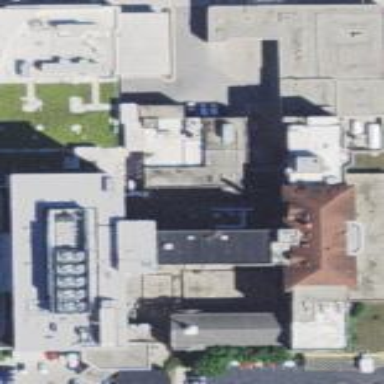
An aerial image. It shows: Hospital building.